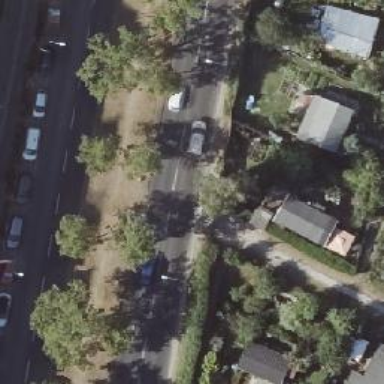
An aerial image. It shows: Primary road with asphalt surface.